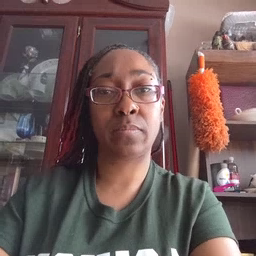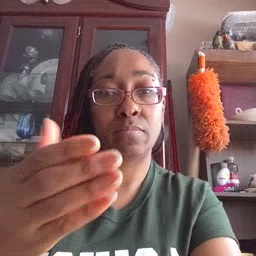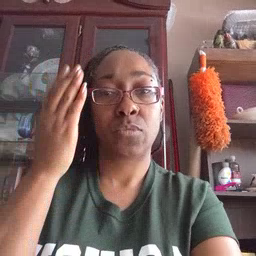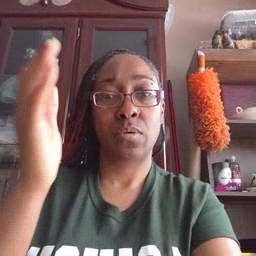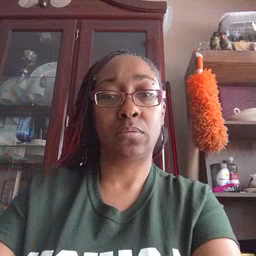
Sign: morning